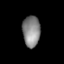
Tissue: lung
Cell type: Others
Senescence score: 0.5559
Nuclear area (px): 537
Mean DAPI intensity: 132.756